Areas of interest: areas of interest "Hotel"
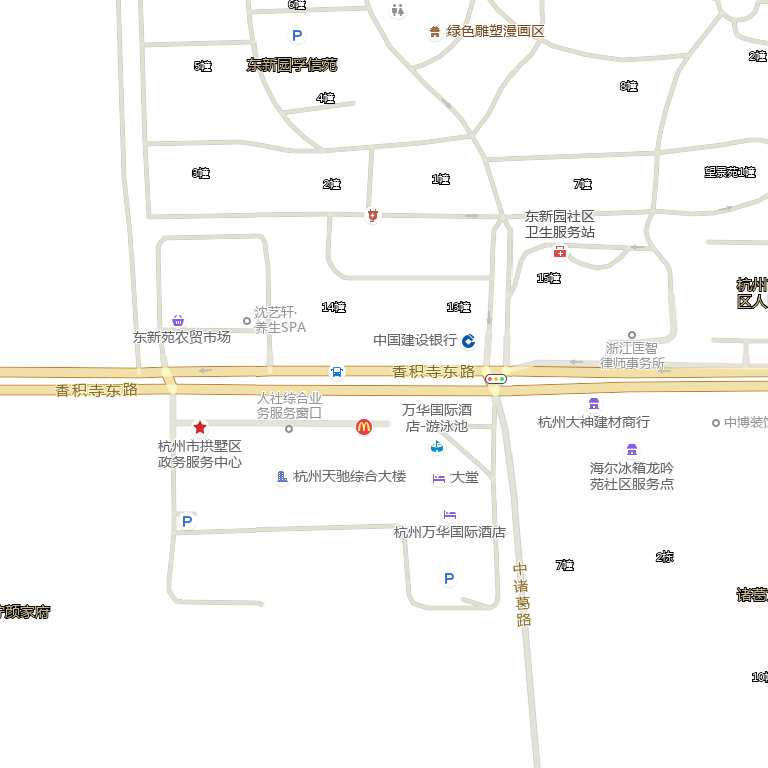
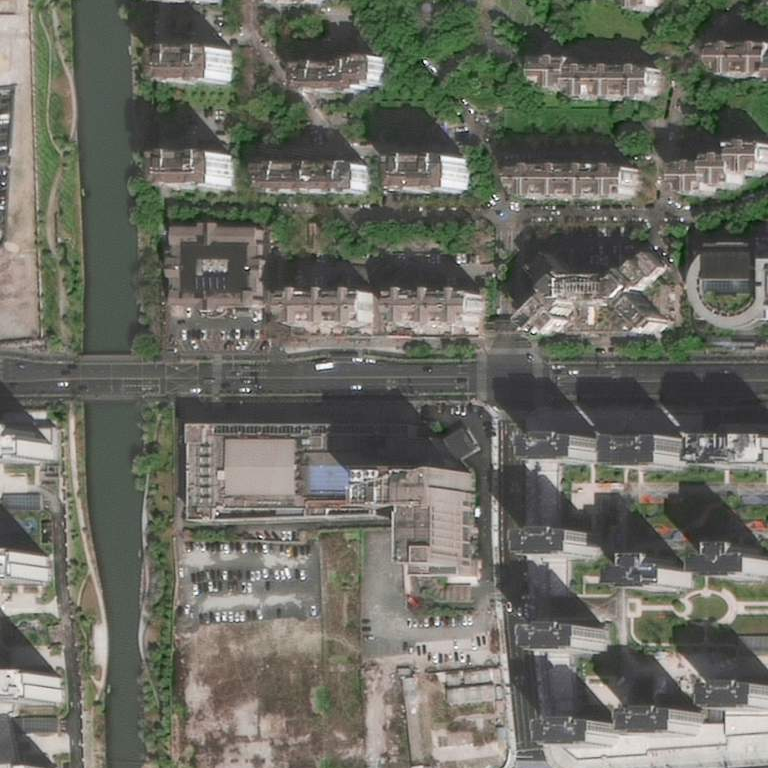